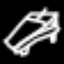
Label: bed